Question: I want to change the background color for paragraph but I cannot find the way on how to do it. I could find only how to highlight words. I want my text to look like in
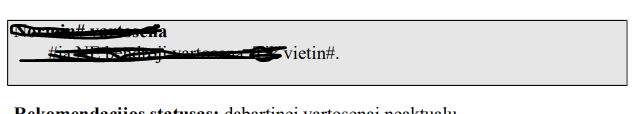
Answer: Your screenshot is not really clear. It could show multiple different things. But as you are talking about 'Word' paragraph, I suspect it shows a paragraph having a border and a shading.
Following code creates a 'Word' document having a paragraph having having a border and a shading. The border settings can be achieved using methods of 'XWPFParagraph'. The shading settings are not provided there until now. So methods and classes of underlying 'ooxml-schemas' are needed.
'''
import java.io.FileOutputStream;
import org.apache.poi.xwpf.usermodel.*;
public class CreateWordParagraphBackground {
private static void setParagraphShading(XWPFParagraph paragraph, String rgb) {
if (paragraph.getCTP().getPPr() == null) paragraph.getCTP().addNewPPr();
if (paragraph.getCTP().getPPr().getShd() != null) paragraph.getCTP().getPPr().unsetShd();
paragraph.getCTP().getPPr().addNewShd();
paragraph.getCTP().getPPr().getShd().setVal(org.openxmlformats.schemas.wordprocessingml.x2006.main.STShd.CLEAR);
paragraph.getCTP().getPPr().getShd().setColor("auto");
paragraph.getCTP().getPPr().getShd().setFill(rgb);
}
public static void main(String[] args) throws Exception {
XWPFDocument document = new XWPFDocument();
XWPFParagraph paragraph = document.createParagraph();
XWPFRun run = paragraph.createRun();
run.setText("Folollowing paragraph with border and shading:");
paragraph = document.createParagraph();
paragraph.setBorderLeft(Borders.SINGLE);
paragraph.setBorderTop(Borders.SINGLE);
paragraph.setBorderRight(Borders.SINGLE);
paragraph.setBorderBottom(Borders.SINGLE);
setParagraphShading(paragraph, "BFBFBF");
run = paragraph.createRun();
run.setText("Lorem ipsum dolor sit amet, consetetur sadipscing elitr, ");
run = paragraph.createRun();
run.addBreak(BreakType.TEXT_WRAPPING);
run.setText("sed diam nonumy eirmod tempor invidunt ut labore et dolore magna aliquyam erat, sed diam voluptua.");
run.addBreak(BreakType.TEXT_WRAPPING);
paragraph = document.createParagraph();
FileOutputStream out = new FileOutputStream("CreateWordParagraphBackground.docx");
document.write(out);
out.close();
document.close();
}
}
'''